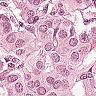
Metastatic tissue present: yes